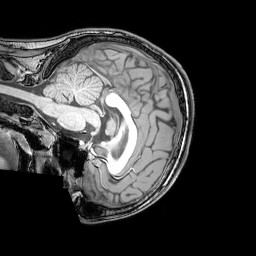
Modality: T1w
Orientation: sagittal
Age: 23
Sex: male
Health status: healthy
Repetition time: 0.081 s
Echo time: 0.037 s